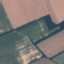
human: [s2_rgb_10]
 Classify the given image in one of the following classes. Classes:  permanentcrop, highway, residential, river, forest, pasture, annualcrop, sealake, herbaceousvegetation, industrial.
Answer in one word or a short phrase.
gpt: AnnualCrop